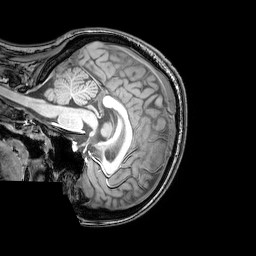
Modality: T1w
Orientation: sagittal
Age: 26
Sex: female
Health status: healthy
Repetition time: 0.081 s
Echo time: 0.037 s